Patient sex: M
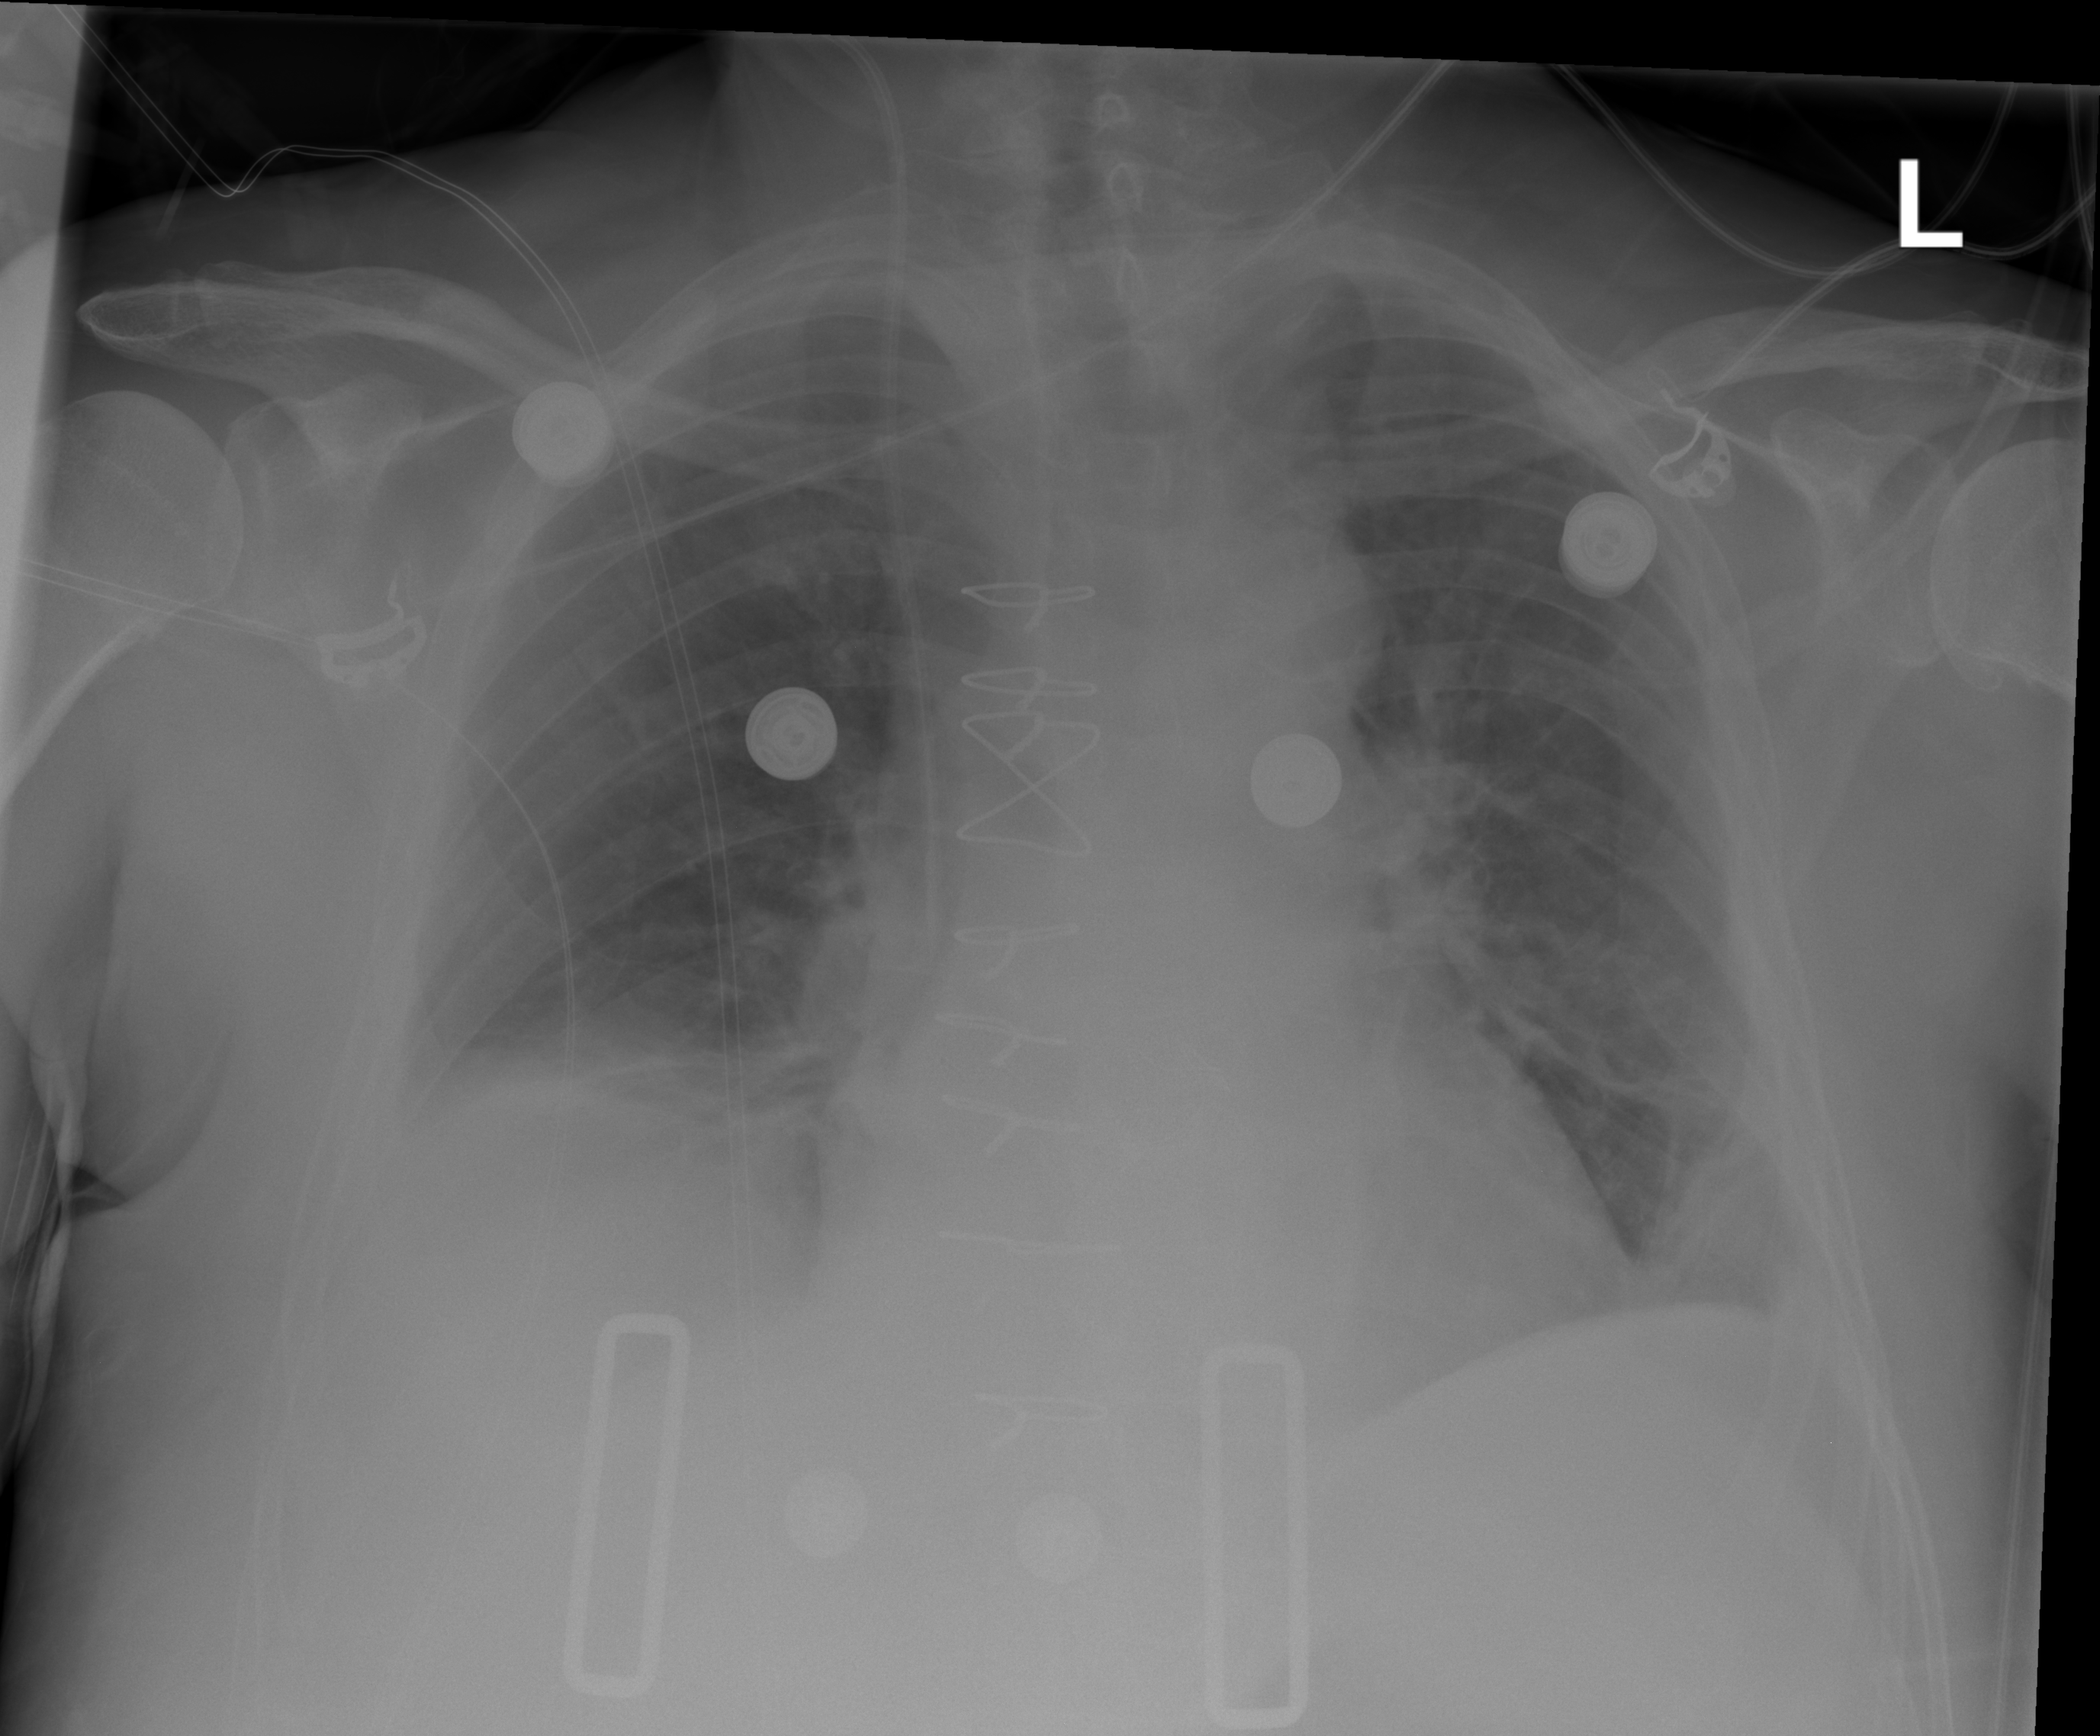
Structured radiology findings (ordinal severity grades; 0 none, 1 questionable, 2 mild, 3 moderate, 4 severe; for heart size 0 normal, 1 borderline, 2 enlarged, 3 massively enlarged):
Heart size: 0
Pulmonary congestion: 0
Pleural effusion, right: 2
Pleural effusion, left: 2
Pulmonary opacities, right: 0
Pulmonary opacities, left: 1
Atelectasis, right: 2
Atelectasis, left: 2